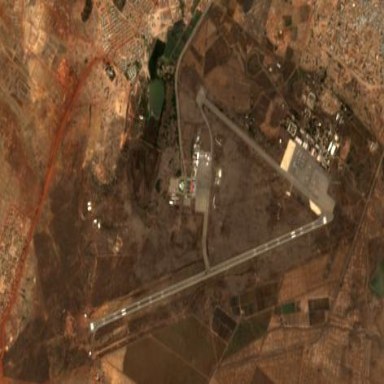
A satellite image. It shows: International civil aerodrome.